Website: bh-photo
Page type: address-validator
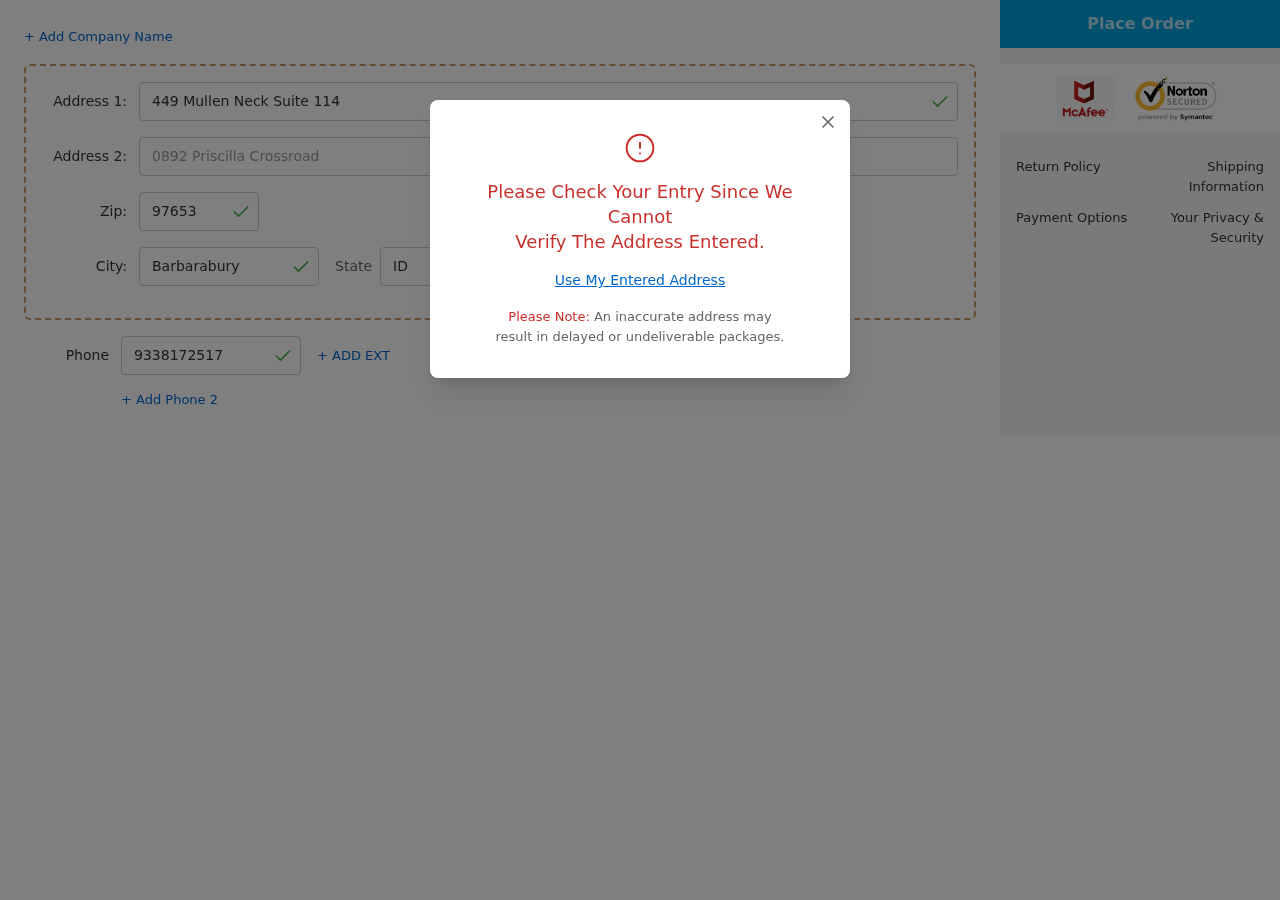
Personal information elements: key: PII_CITY
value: Barbarabury
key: PII_PHONE
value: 9338172517
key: PII_POSTCODE
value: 97653
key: PII_STATE_ABBR
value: ID
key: PII_STREET
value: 449 Mullen Neck Suite 114
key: PII_STREET2
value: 0892 Priscilla Crossroad